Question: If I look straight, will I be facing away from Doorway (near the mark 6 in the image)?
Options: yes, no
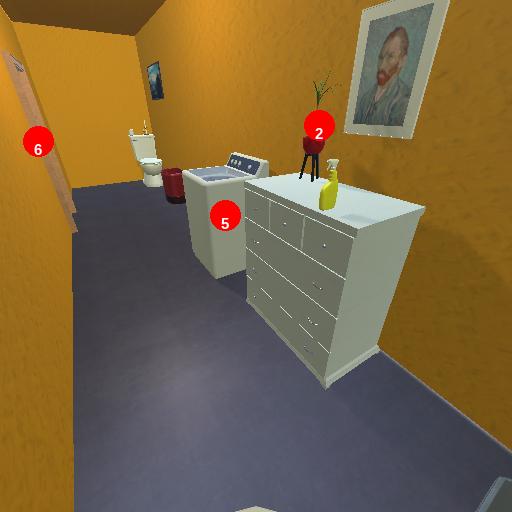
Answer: yes